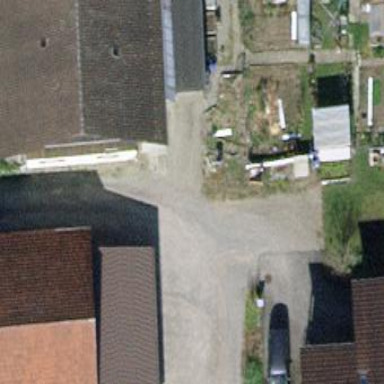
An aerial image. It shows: Gabled roof on farm auxiliary building.